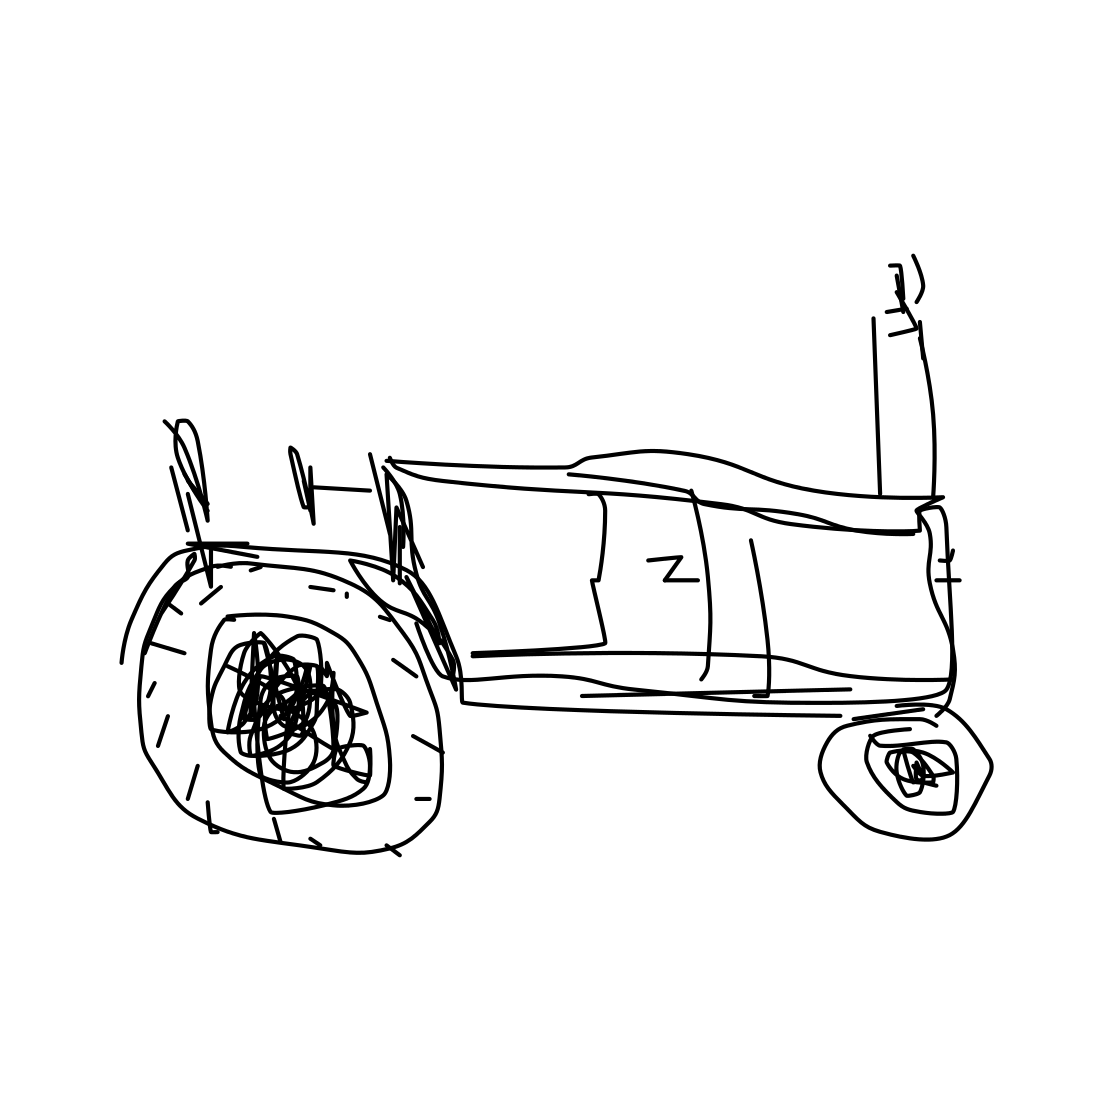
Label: tractor